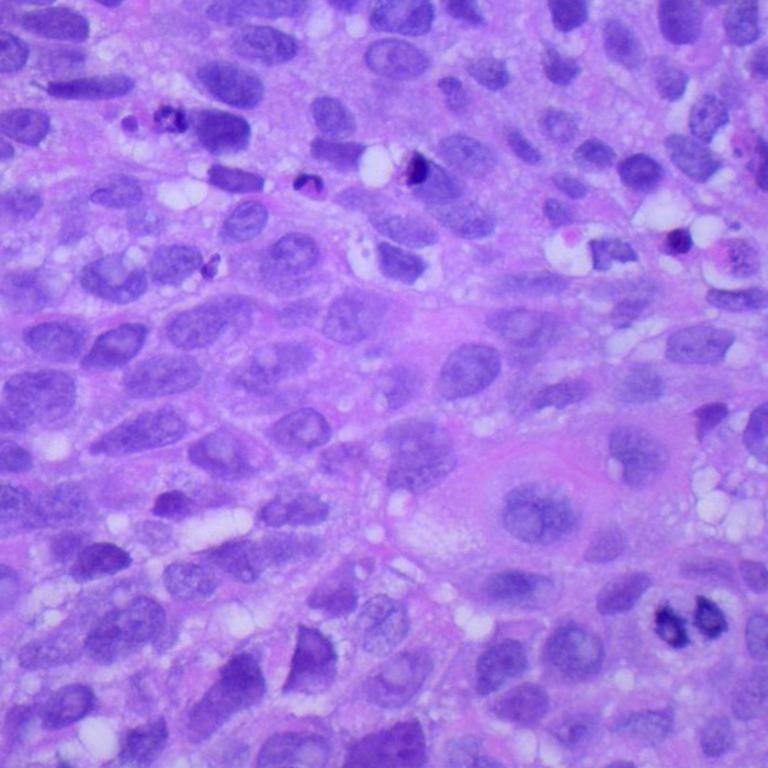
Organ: lung
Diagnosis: squamous carcinomas